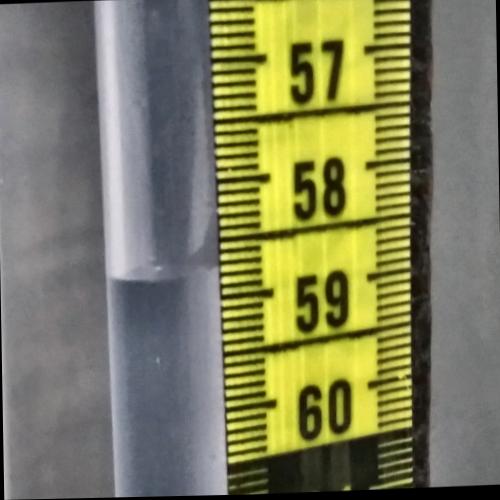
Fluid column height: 58.8 cm